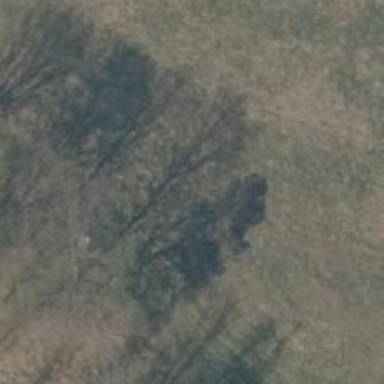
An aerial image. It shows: Hunting stand.